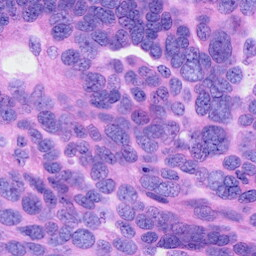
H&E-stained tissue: Ovarian